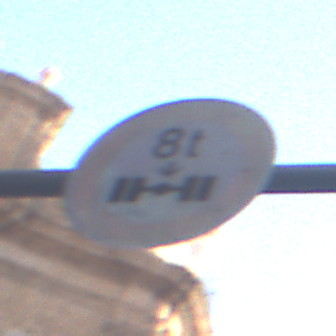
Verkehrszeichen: TatsaechlicheAchslast
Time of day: SunriseSunset
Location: Outdoor (Urban)
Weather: PartlyCloudy
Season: NotSpecified
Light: Natural